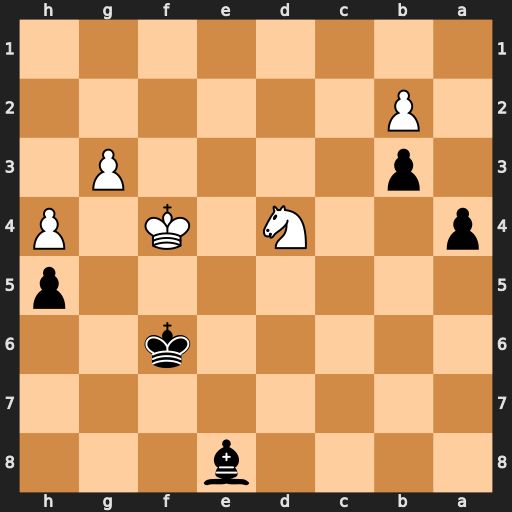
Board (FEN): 4b3/8/5k2/7p/p2N1K1P/1p4P1/1P6/8
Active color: b
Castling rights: -
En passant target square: -
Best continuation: a3 Nxb3 axb2